Question: How do I create a ToggleButton's below the repeat checkbox (Mon, Tue, Wed etc) in the Clock application? I'm thinking its a styled ToggleButton?

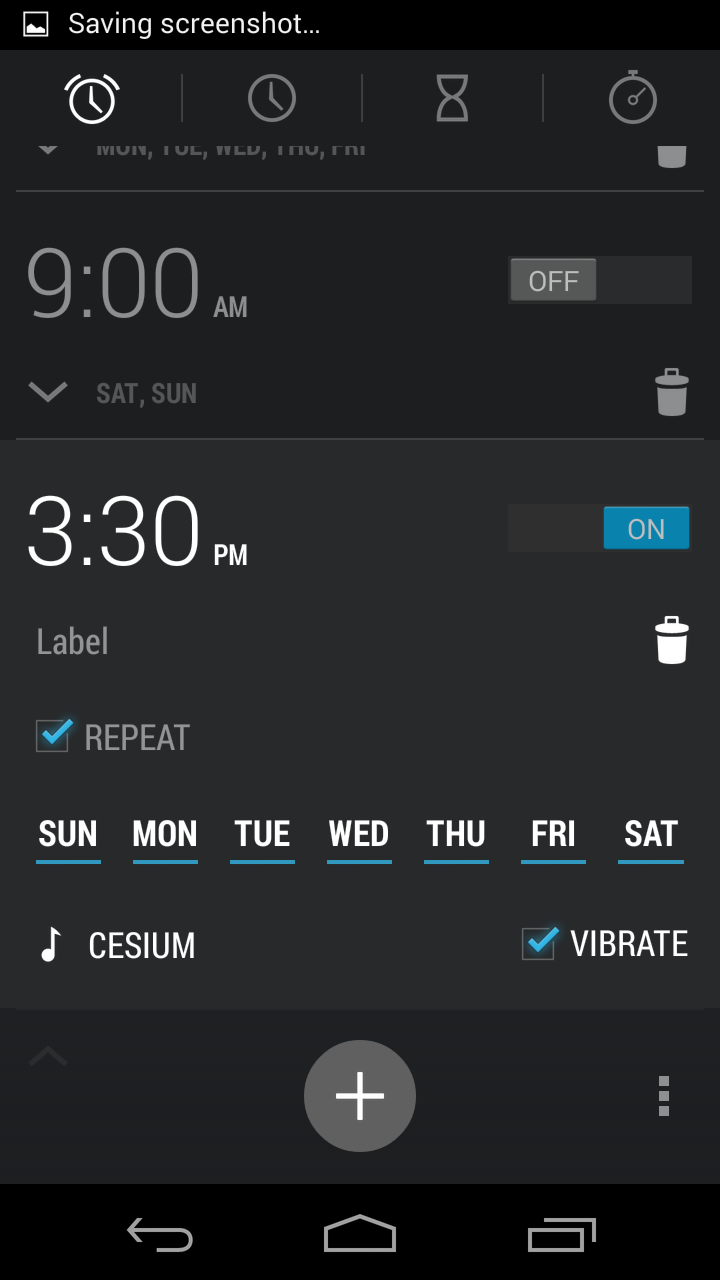
Answer: It's a few nine patch drawables and a custom selector drawable.
The source can be found here:
<URL>
Notable files:
drawable/toggle_underline.xml
drawable-XXXX/toggle_underline_activated.9.png
drawable-XXXX/toggle_underline_normal.9.png
layout/day-button.xml